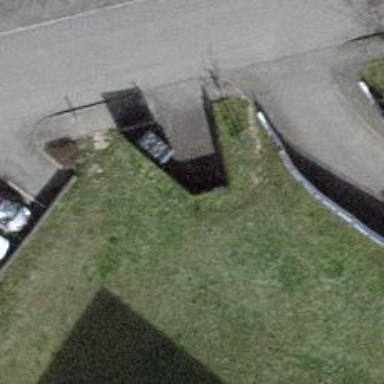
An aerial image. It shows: Wooden fence.